Field crop: maize
Growth stage: 2
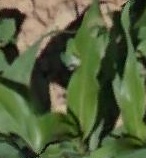
Species: maize